Chest X-ray:
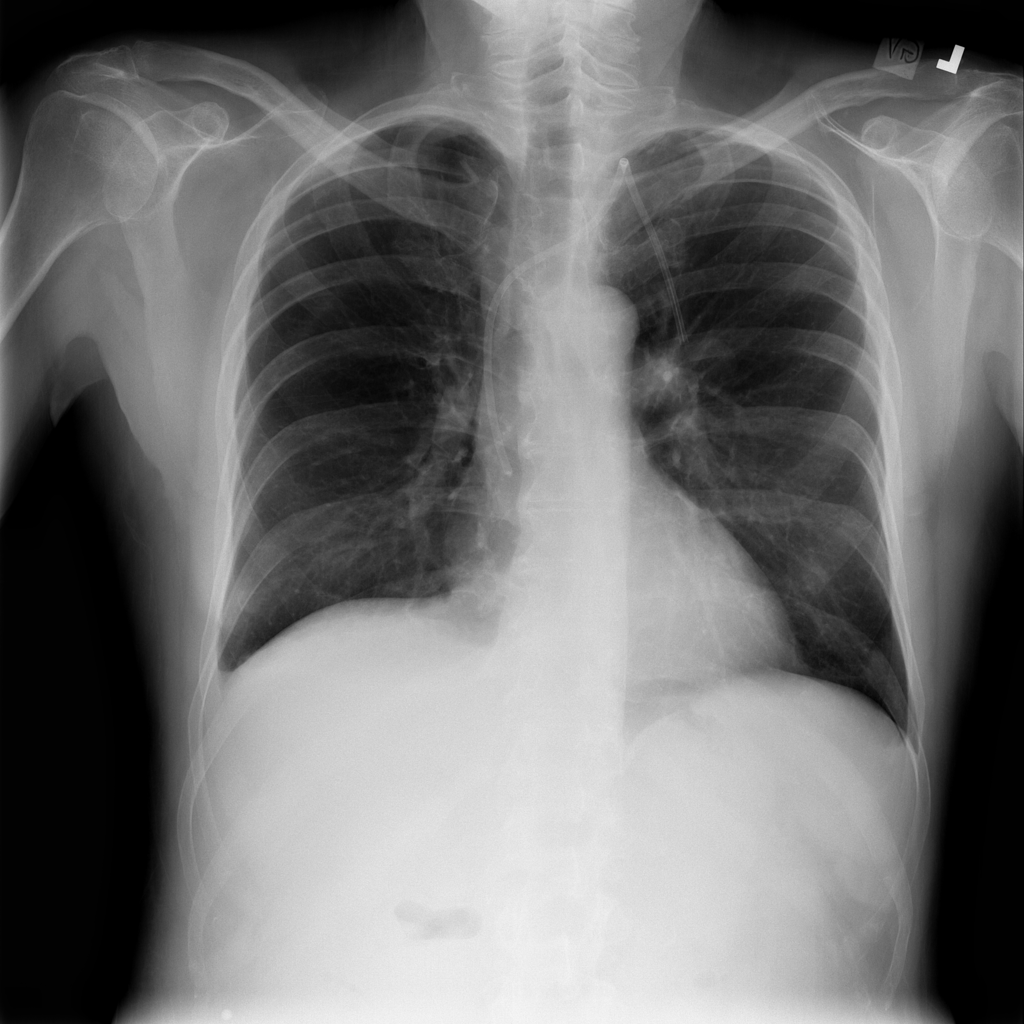
Findings: Effusion
No abnormal finding: no